Question: I have an image using an image view, towards the bottom of the image I want a semi transparent view (black in color) which will hold some text view in it. Something like this

I have got the text over the image, but now I am stuck on getting the black background sort of view. I tried
'''
<TextView
android:background="@color/lightGrey"
android:text="Swiss Chalet - Play for a chance to win free app!"/>
'''
however it only gives a grey background to the text.
Anyone knows how can I achieve this?
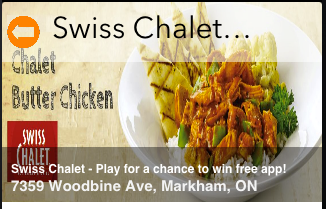
Answer: Try something like this in your background
'''
android:background="#80000000"
'''
You can find more info on setting transparency <URL>